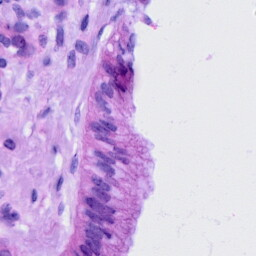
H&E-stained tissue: Cervix